Interaction volume radius: 10 \u00c5
Interaction volume height: 10 \u00c5
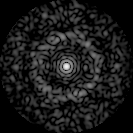
Disorder parameter: 0.8032